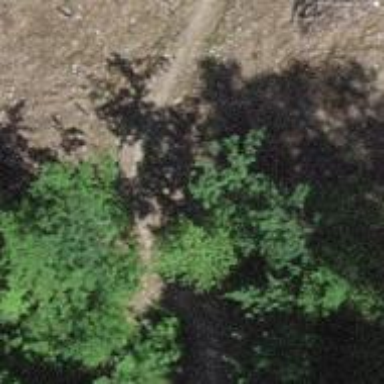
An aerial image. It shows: Unpaved track with grade2 quality type.